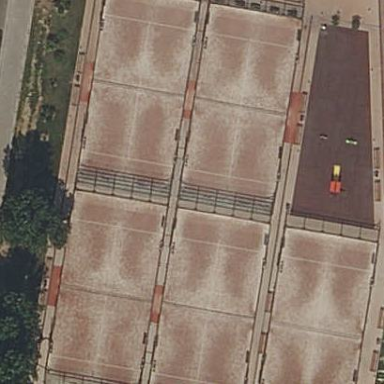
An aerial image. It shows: Sports center with grass paver surface.